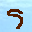
Label: 5